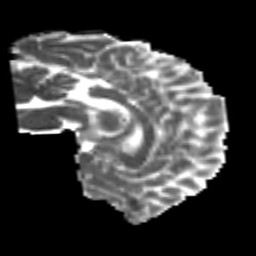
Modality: MD
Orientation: sagittal
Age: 24
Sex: male
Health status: healthy
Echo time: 0.074 s